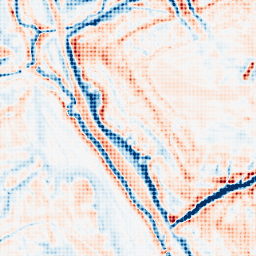
Category: edge_preserving
Decomposition family: bilateral
Decomposition parameters: d: 21
sigma_color: 100
sigma_space: 100
Upsampling method: sinc_blackman
Upsampling parameters: scale: 4
kernel_size: 4
Upsampling scale: 4